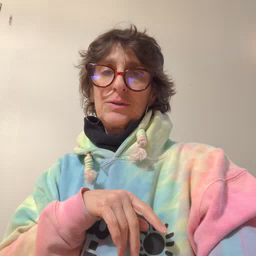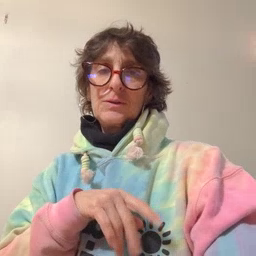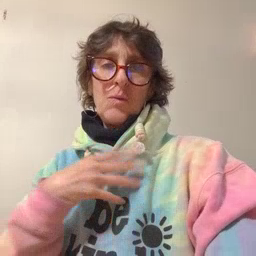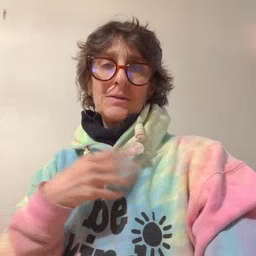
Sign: white